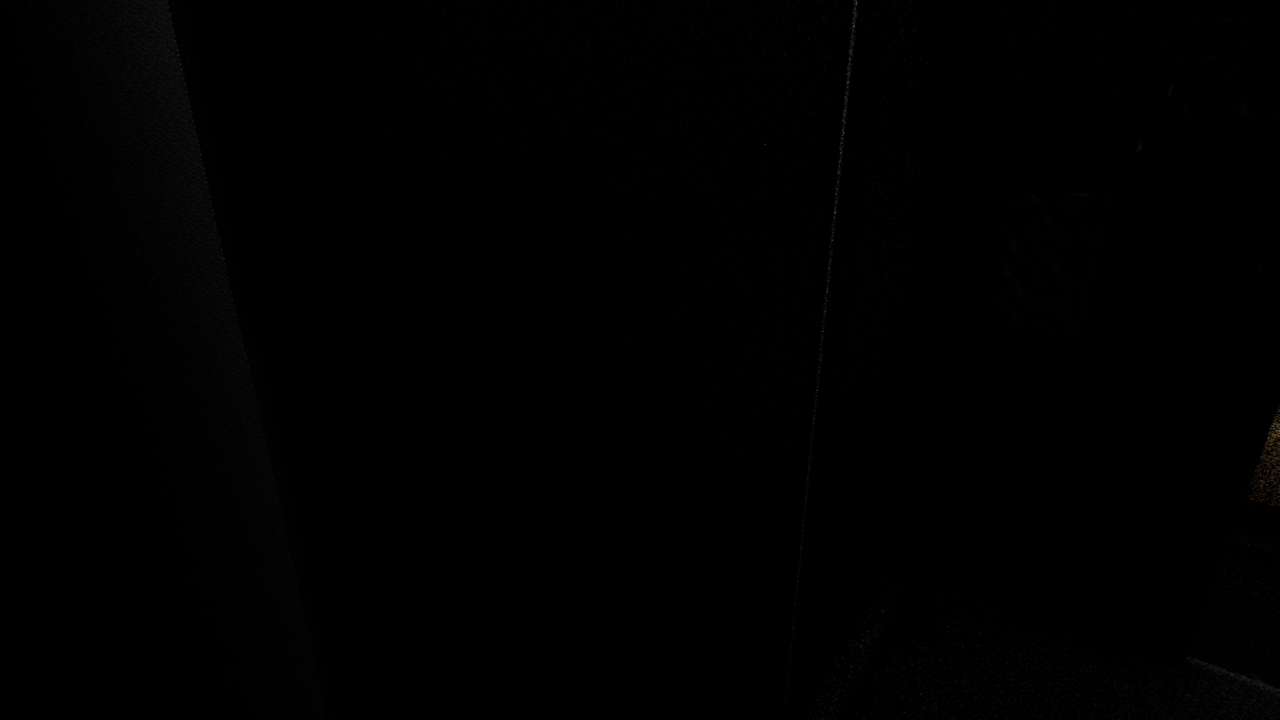
Venue: arterial
Lighting: golden hour
Vehicle rig: sedan